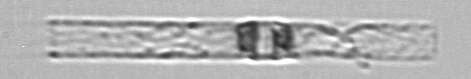
Label: Dactyliosolen_blavyanus